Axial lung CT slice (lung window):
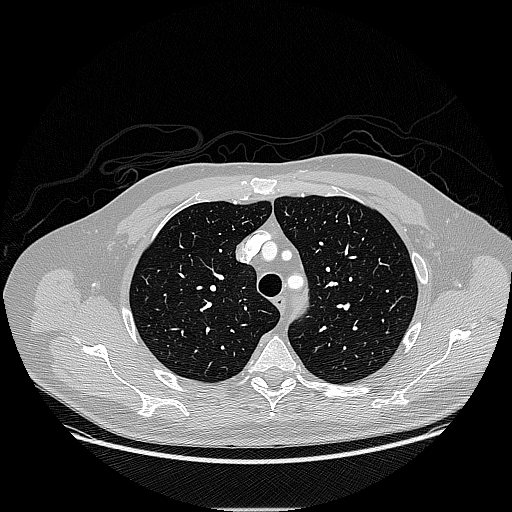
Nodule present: no